Question: I want the label outside the bar stack. I've used below code but it doesn't work everytime.

'''
dataLabels: {
enabled: true,
color: '#333',
inside:false
},
'''
<URL>
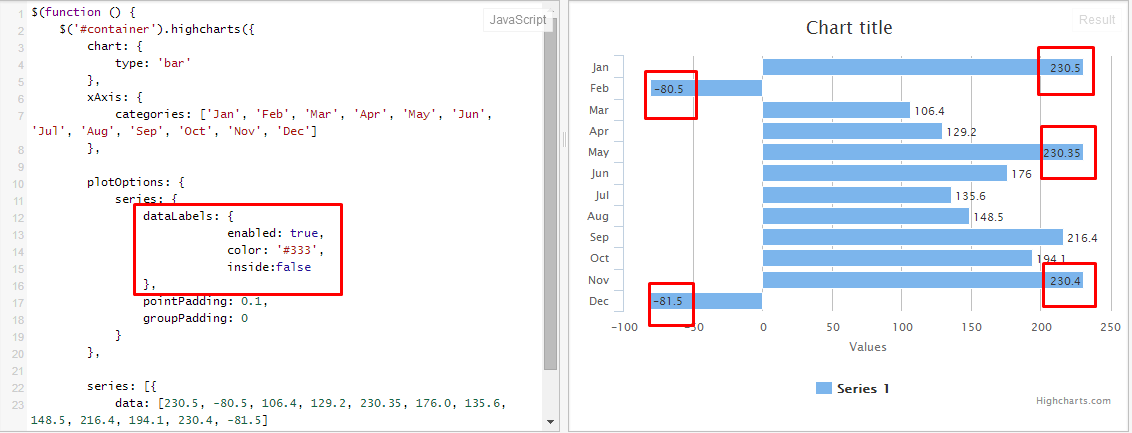
Answer: Here you go:
'''
dataLabels: {
enabled: true,
color: '#333',
inside: false,
crop: false,
overflow: "none"
},
'''
<URL>
Documented here: <URL> under "overflow".